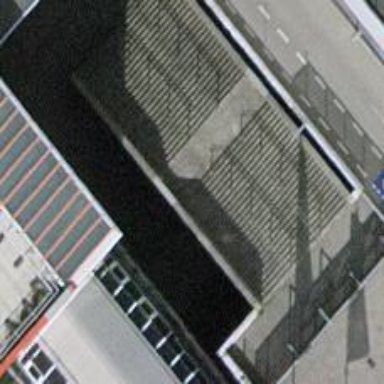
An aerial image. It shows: Asphalt sidewalk along the footway.